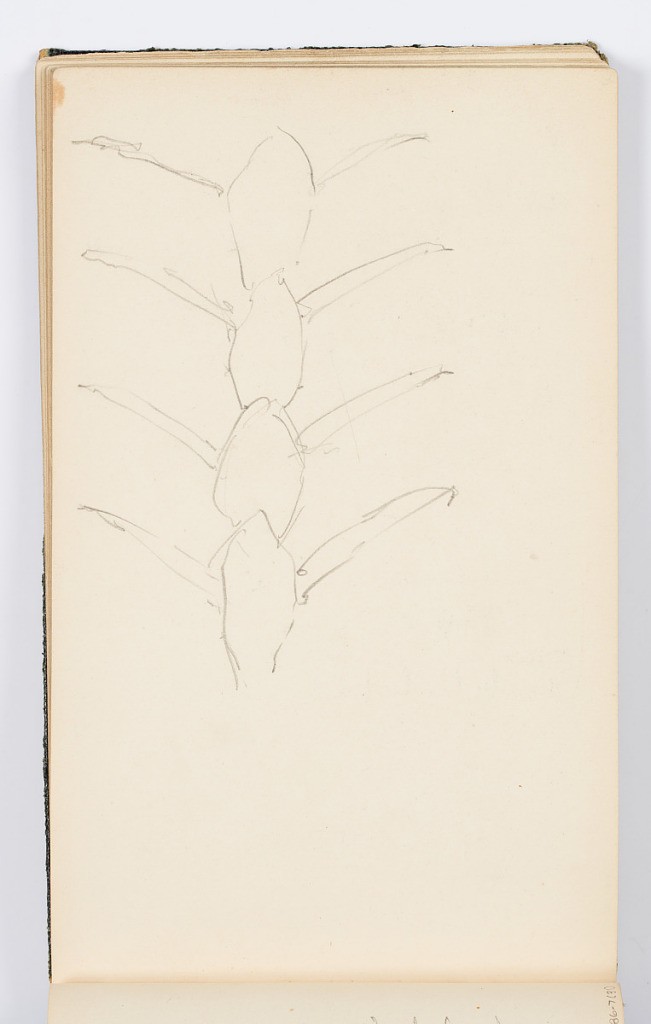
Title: Sketchbook Page
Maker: Kenyon Cox, American, 1856–1919
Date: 1883
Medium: Graphite on paper
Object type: Sketchbook folio
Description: Four round, articulated segments, each with a pair of legs or leaves.